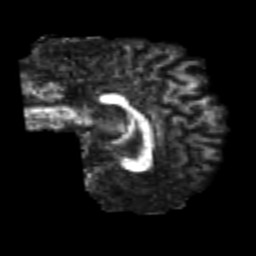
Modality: FA
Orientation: sagittal
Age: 23
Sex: male
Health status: healthy
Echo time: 0.074 s